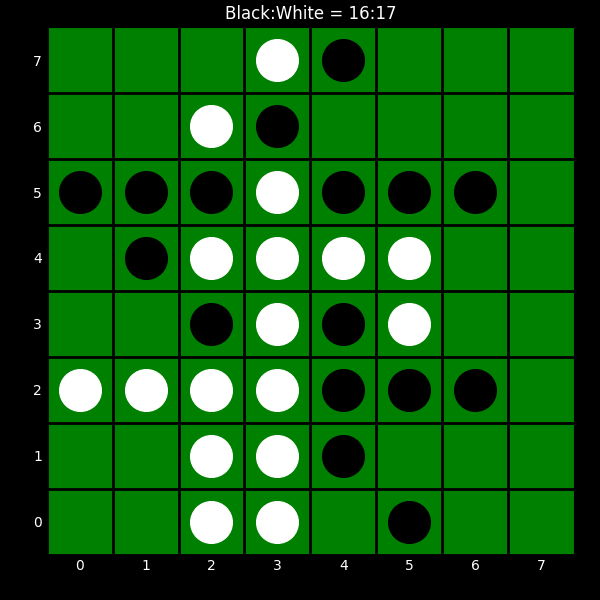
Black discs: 16
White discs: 17